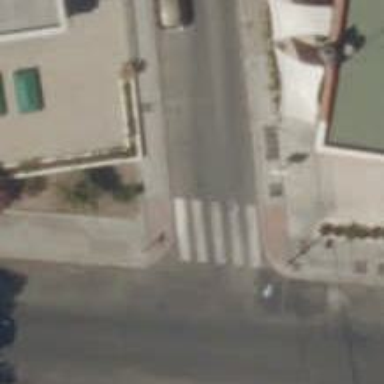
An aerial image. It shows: Uncontrolled crossing on the road.